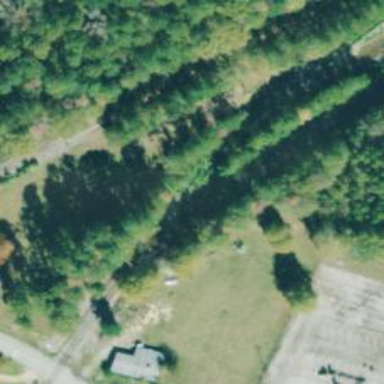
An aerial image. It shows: Disused railway spur for lumber freight services.